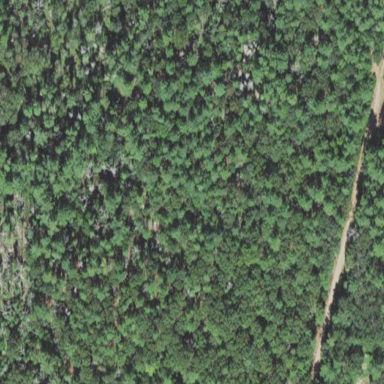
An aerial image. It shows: Needle-leaved woodland.